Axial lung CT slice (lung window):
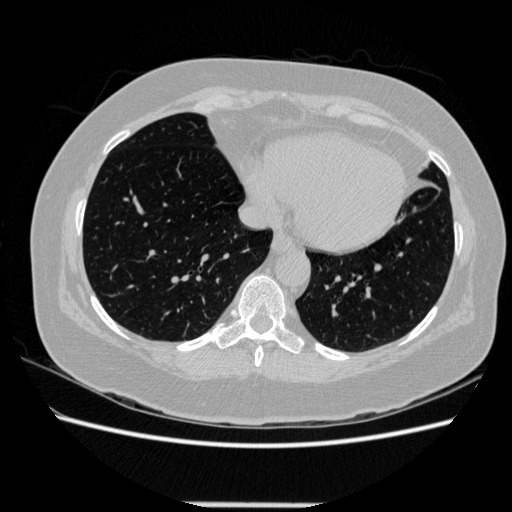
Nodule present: no